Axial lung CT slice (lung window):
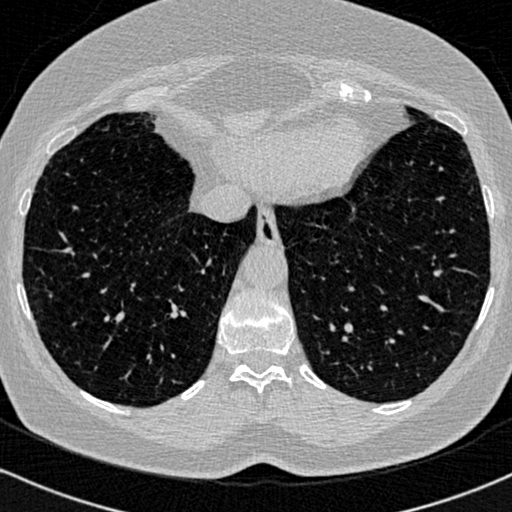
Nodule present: no